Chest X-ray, PA view. Patient: 39 years old, sex F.
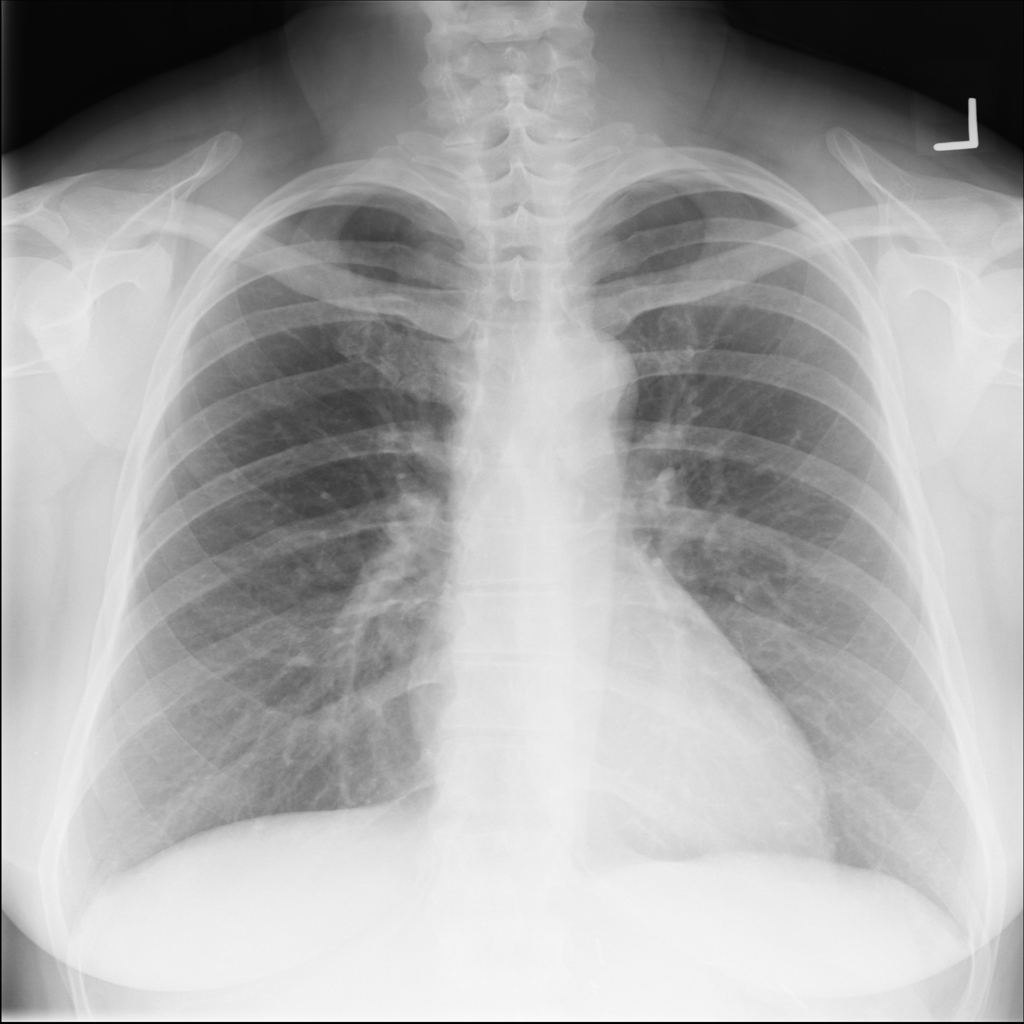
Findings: No Finding